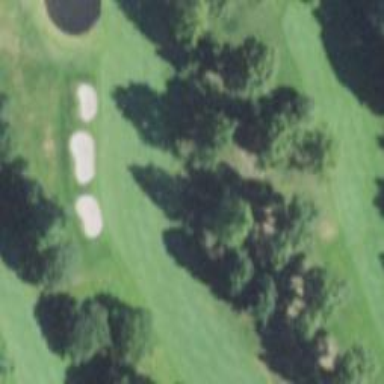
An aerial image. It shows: View of golf hole.